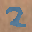
Label: 2